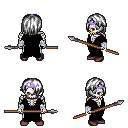
a pixel art fantasy rpg character, male body template, skeleton, black robe, white pants, white bangs hairstyle, purple tiara, white cloth bandages, maroon shoes, spear, four views (front, back, left, right), 2x2 character sprite sheet, small pixel art, hard edges, no anti-aliasing